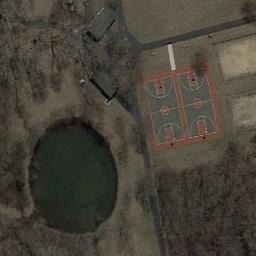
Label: basketball_court